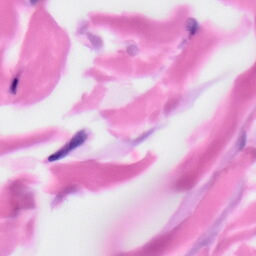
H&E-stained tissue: Skin